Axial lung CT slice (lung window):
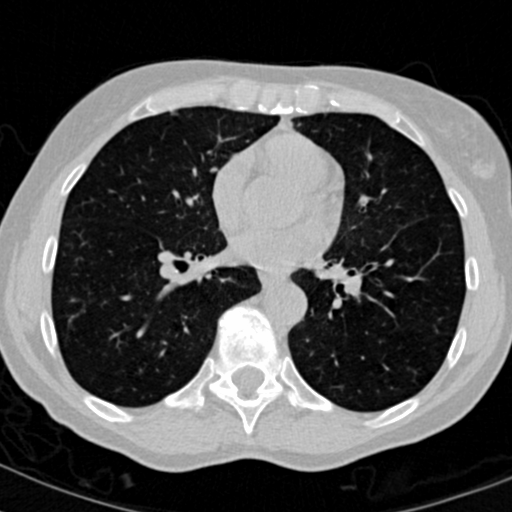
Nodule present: no